Question: I am using a picture to display from web service.Now how to use image to set as of whatsapp or any other profile picture option. I am able to save and share an image. But how to provide an option in menu or as button to set picture as->
Similar to this which is used in Gallery..

I used for save and share button for image but don't know how to .
'''
share.setOnClickListener(new View.OnClickListener() {
@Override
public void onClick(View v) {
// TODO Auto-generated method stub
BitmapDrawable bitmapDrawable = (BitmapDrawable)image.getDrawable();
Bitmap bitmap = bitmapDrawable.getBitmap();
// Save this bitmap to a file.
File cache = activity.getExternalCacheDir();
File sharefile = new File(cache, "save.png"); //give your name and save it.
try {
FileOutputStream out = new FileOutputStream(sharefile);
bitmap.compress(Bitmap.CompressFormat.PNG, 100, out);
out.flush();
out.close();
} catch (IOException e) {
}
// Now send it out to share
Intent share = new Intent(android.content.Intent.ACTION_SEND);
share.setType("image/*");
share.putExtra(Intent.EXTRA_STREAM, Uri.parse("file://" + sharefile));
try {
activity.startActivity(Intent.createChooser(share, "Share photo"));
} catch (Exception e) {
}
}
});
save.setOnClickListener(new View.OnClickListener() {
@Override
public void onClick(View v) {
// TODO Auto-generated method stub
image.setDrawingCacheEnabled(true);
Bitmap bitmap = image.getDrawingCache();
String root = Environment.getExternalStorageDirectory().toString();
File newDir = new File(root + "/Nokia");
newDir.mkdirs();
Random gen = new Random();
int n = 10000;
n = gen.nextInt(n);
String fotoname = "Photo-"+ n +".jpg";
File file = new File (newDir, fotoname);
if (file.exists ()) file.delete ();
try {
FileOutputStream out = new FileOutputStream(file);
bitmap.compress(Bitmap.CompressFormat.JPEG, 90, out);
out.flush();
out.close();
Toast.makeText(activity, "Saved to your folder"+fotoname, Toast.LENGTH_SHORT ).show();
} catch (Exception e) {
}
}
});
'''
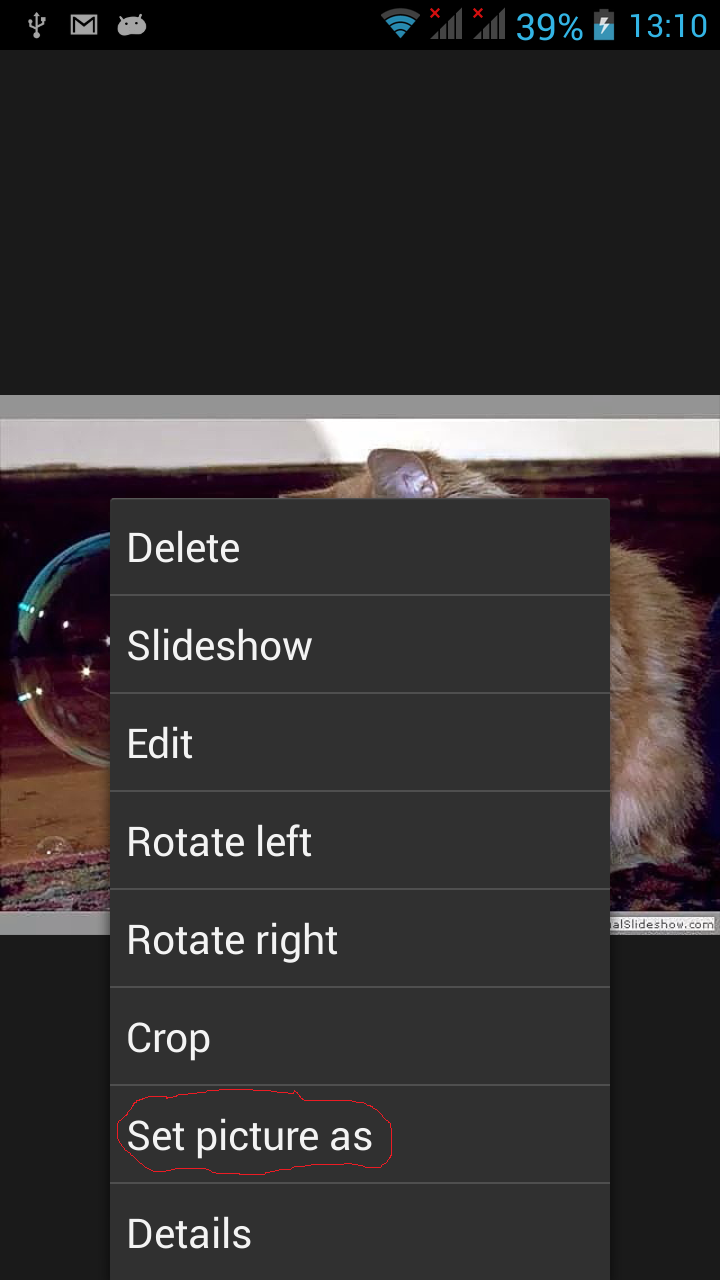
Answer: On button Click :
'''
OnButtonClick(){
ImageProcessing imageProcessing = new ImageProcessing();
Bitmap bitmap = imageProcessing.takeScreenshot(getWindow().getDecorView().findViewById(R.id.view_thought));
imageProcessing.saveBitmap(bitmap);
Intent intent = imageProcessing.setAsOption(this,imageProcessing.getSavedImagePath());
startActivityForResult(Intent.createChooser(intent, "Set image as"), 200);
}
'''
Implement a new class ImageProcessing
'''
public class ImageProcessing {
private File imagesPath;
public void saveBitmap(Bitmap bitmap) {
imagesPath = new File(Environment.getExternalStorageDirectory() + "/screenshot.jpg");
FileOutputStream fos;
try {
fos = new FileOutputStream(imagesPath);
bitmap.compress(Bitmap.CompressFormat.JPEG, 100, fos);
fos.flush();
fos.close();
} catch (FileNotFoundException e) {
Log.e("POS", e.getMessage(), e);
} catch (IOException e) {
Log.e("POS", e.getMessage(), e);
}
}
public File getSavedImagePath(){
imagesPath = new File(Environment.getExternalStorageDirectory() + "/screenshot.jpg");
return imagesPath;
}
public Bitmap takeScreenshot(View rootView) {
rootView.setDrawingCacheEnabled(true);
return rootView.getDrawingCache();
}
public Intent setAsOption(Context cntxt,File imagesPath){
/*File imagesPath = new File(Environment.getExternalStorageDirectory() + "/screenshot.jpg");*/
Intent intent = new Intent(Intent.ACTION_ATTACH_DATA);
if(imagesPath.exists()){
Uri contentUri = FileProvider.getUriForFile(cntxt, BuildConfig.APPLICATION_ID+".Utility.GenericFileProvider",imagesPath);
intent.setDataAndType(contentUri, "image/jpg");
intent.putExtra("mimeType", "image/jpg");
intent.addFlags(Intent.FLAG_GRANT_READ_URI_PERMISSION);
}else {
Toast.makeText(cntxt,"Not a wallpaper",Toast.LENGTH_SHORT).show();
}
return intent;
}
'''
}
In menifest add :
'''
<uses-permission android:name="android.permission.WRITE_EXTERNAL_STORAGE" />
<uses-permission android:name="android.permission.READ_EXTERNAL_STORAGE" />
<uses-permission android:name="android.permission.SET_WALLPAPER" />
'''